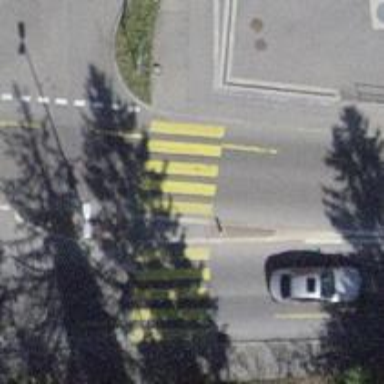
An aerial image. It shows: Zebra crossing with uncontrolled intersection and pedestrian island.